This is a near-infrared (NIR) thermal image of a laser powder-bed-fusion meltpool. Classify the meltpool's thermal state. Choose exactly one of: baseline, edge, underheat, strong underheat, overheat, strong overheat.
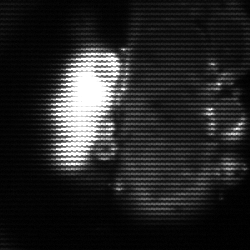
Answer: strong underheat